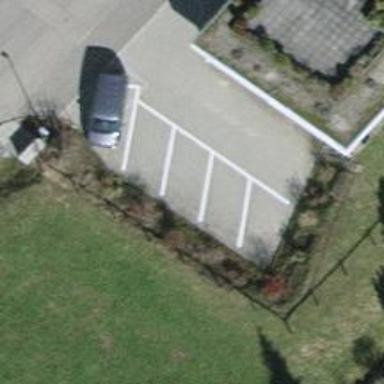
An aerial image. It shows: Parking area.